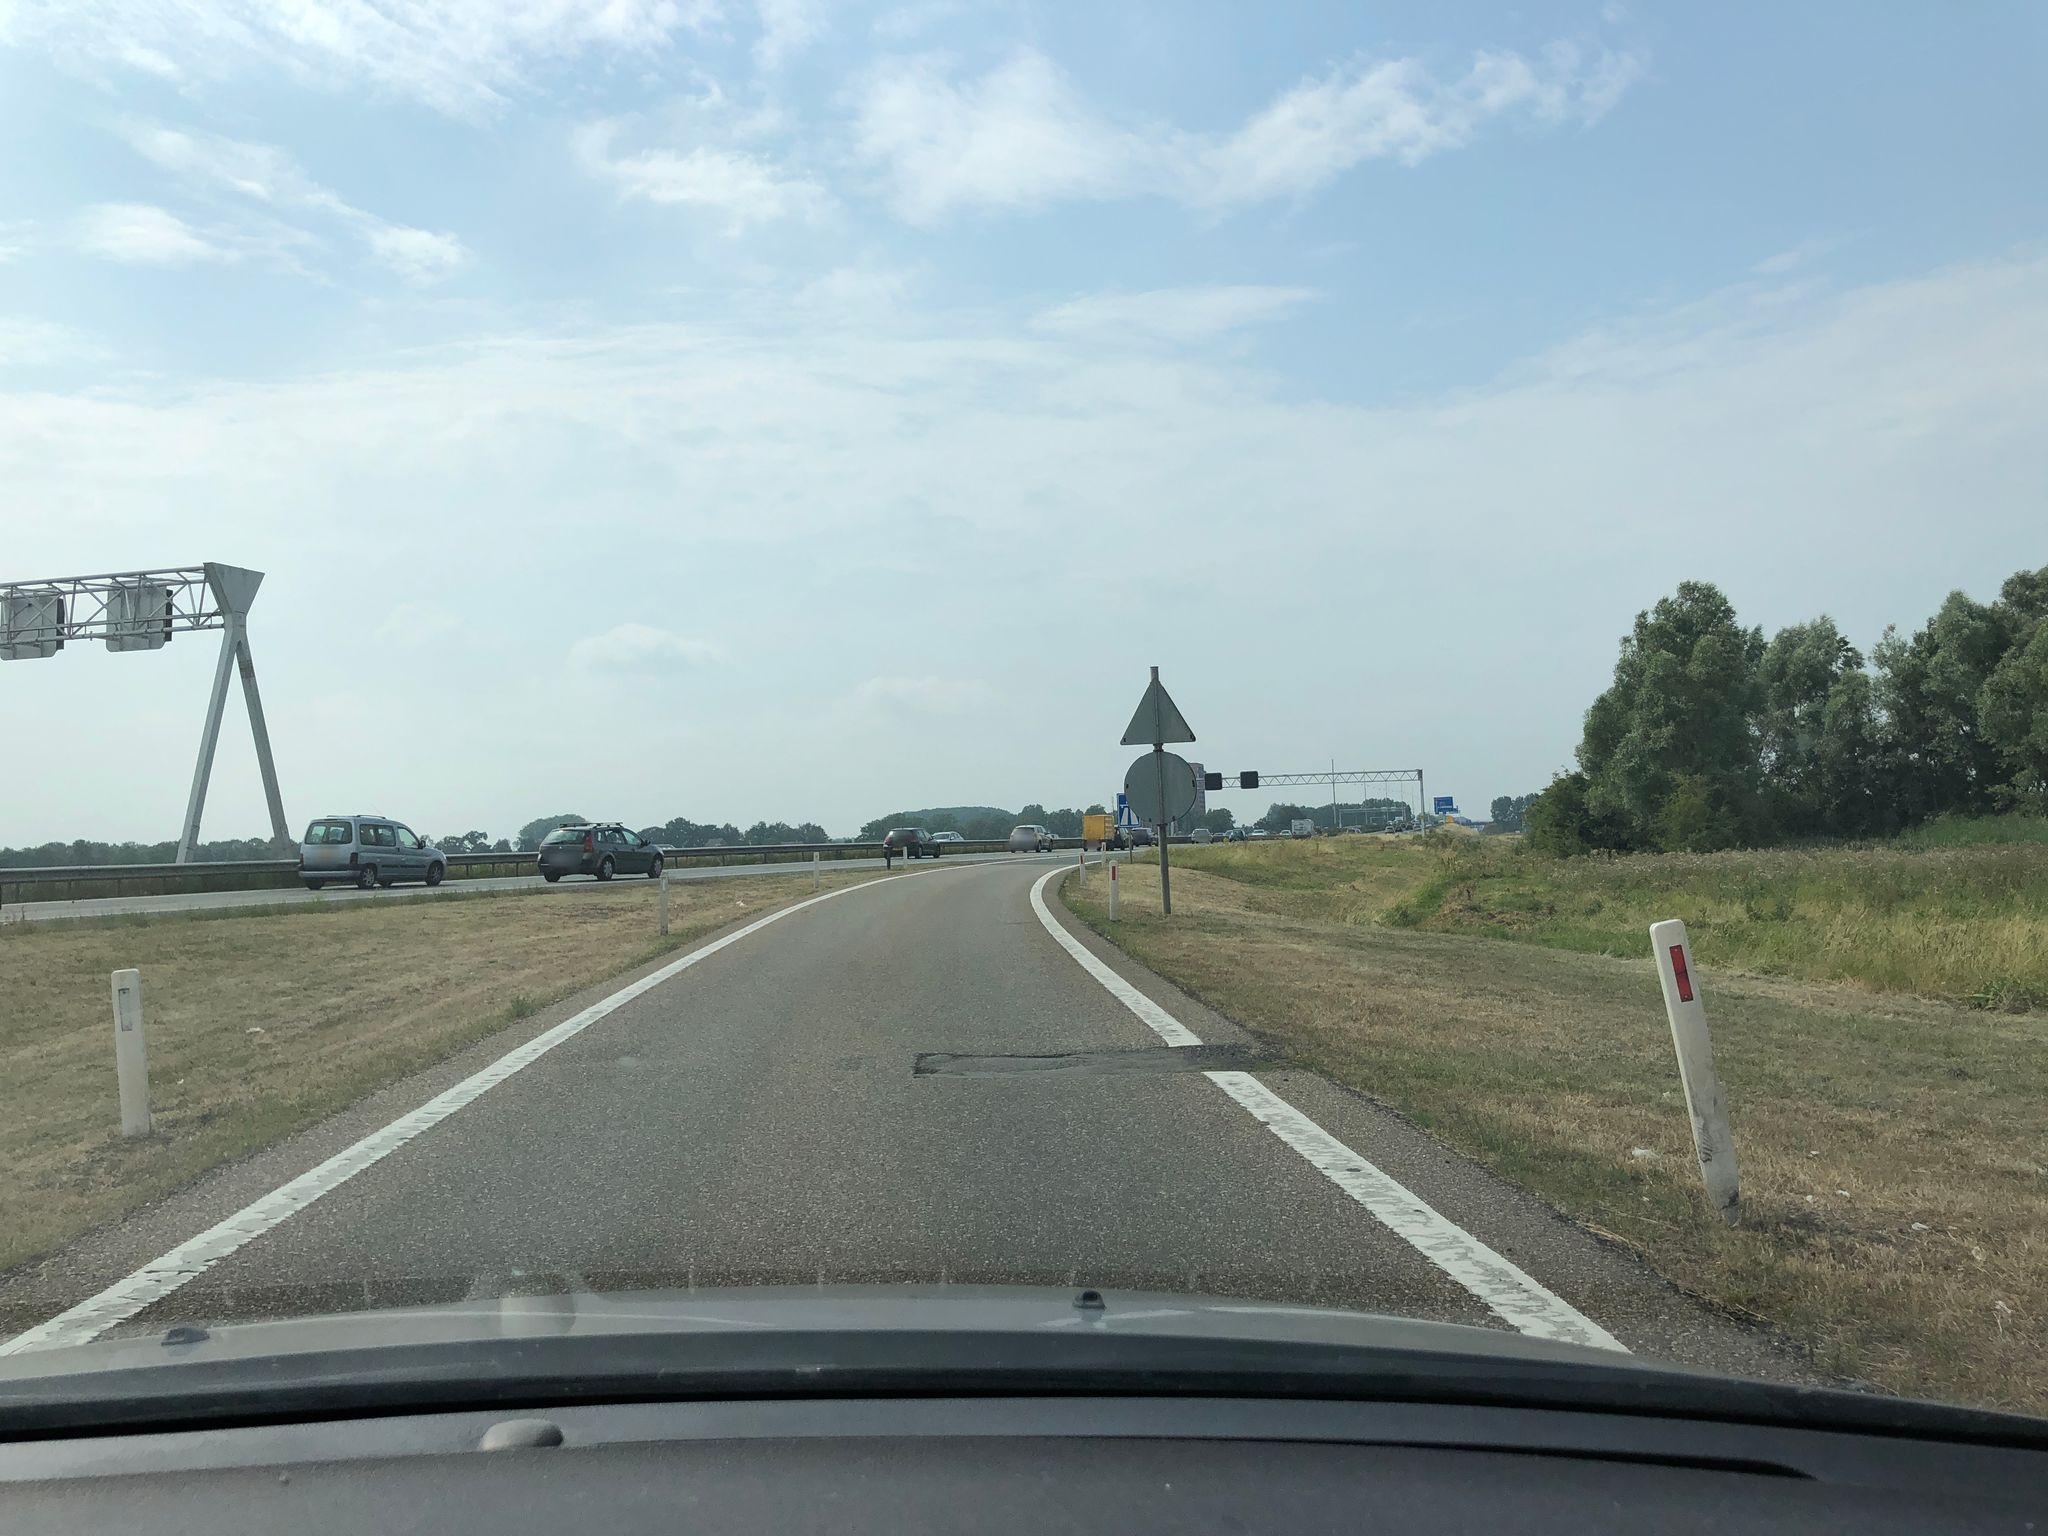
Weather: cloudy
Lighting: day
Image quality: good
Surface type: driving surface
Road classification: rest_area
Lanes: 1
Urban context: suburban or peri-urban
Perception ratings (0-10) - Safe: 3.77, Lively: 0.97, Beautiful: 2.18, Boring: 6.57, Depressing: 6.38, Wealthy: 0.94